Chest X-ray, PA view. Patient: 47 years old, sex F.
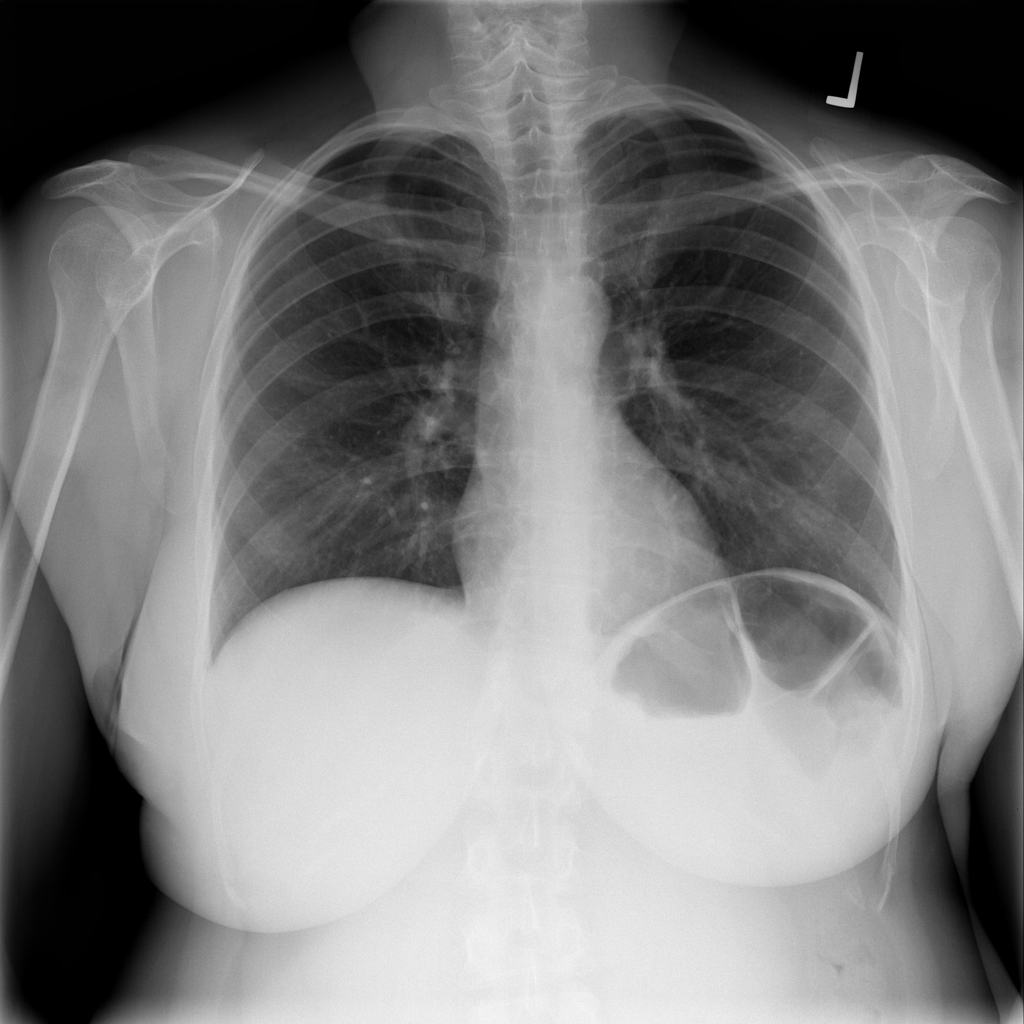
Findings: No Finding